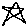
Label: star